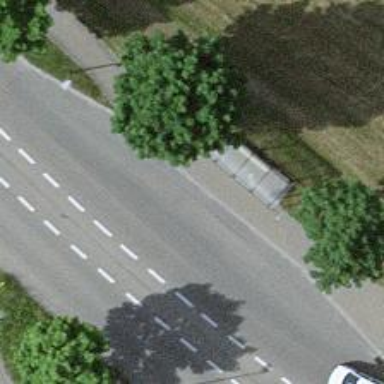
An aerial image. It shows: Bus stop with sheltered platform for public transport.